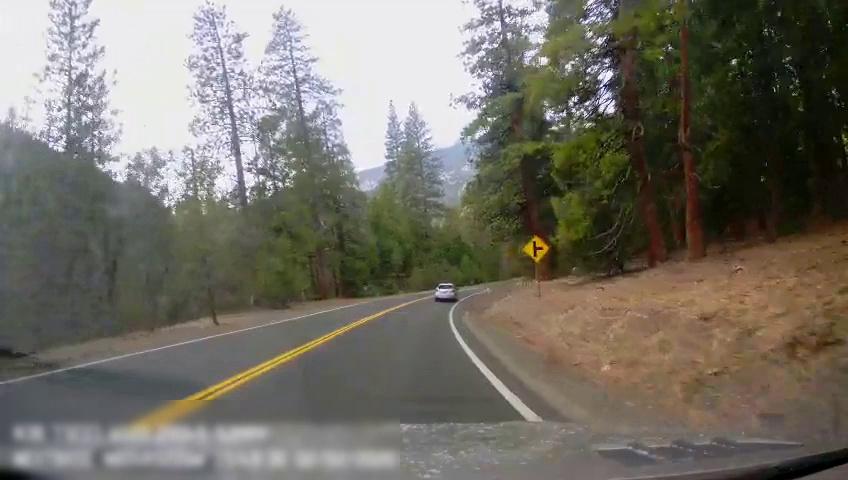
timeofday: Day
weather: Sunny
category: Drivable Space
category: Vehicles | Car
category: Lanes | Opposite Lane
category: Lanes | Current Lane
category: Lanes | Current Lane
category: Lanes | Current Lane
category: Traffic | Signs